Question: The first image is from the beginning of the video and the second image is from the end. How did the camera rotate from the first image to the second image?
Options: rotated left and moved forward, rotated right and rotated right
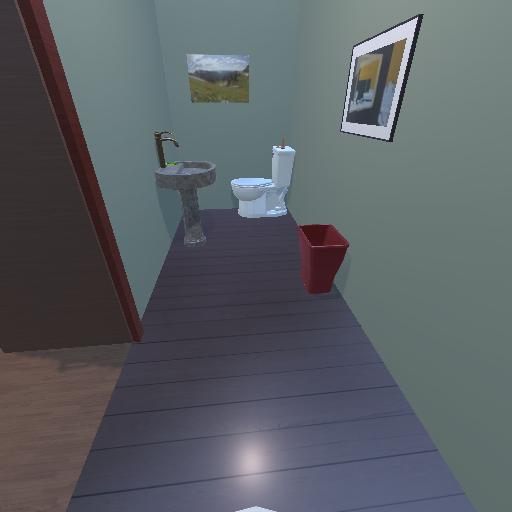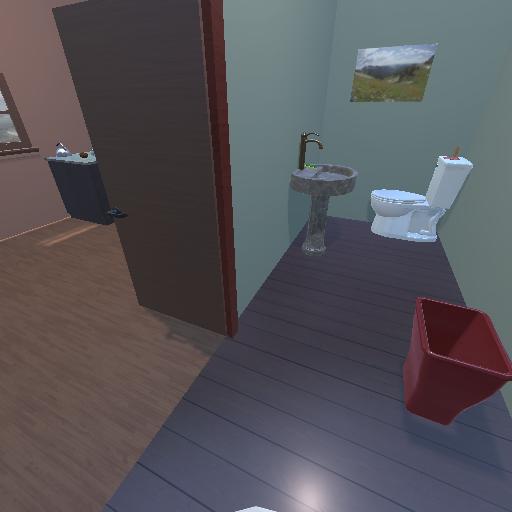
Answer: rotated left and moved forward